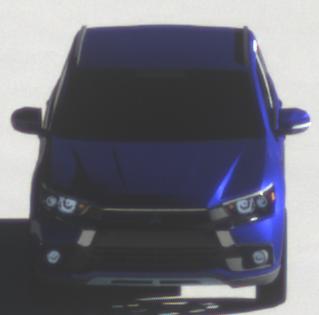
Make: Mitsubishi
Model: Outlander 2.0 Plug-In Hybrid
Detailed model: Outlander (III) Plug-In Hybrid
Model produced from: 2015/10
Model produced until: 2018/08
Doors: 5
Color: blue
Road condition: dry road
Daytime: morning or afternoon
Contrast: high contrast